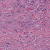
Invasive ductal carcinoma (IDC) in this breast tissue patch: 1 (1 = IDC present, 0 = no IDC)